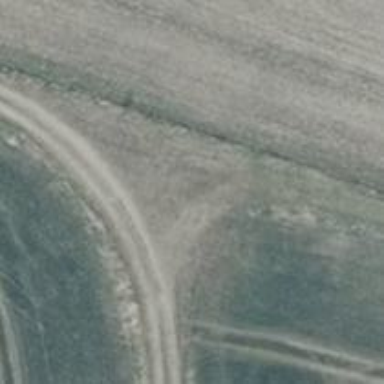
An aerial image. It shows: Gravel track of grade3 type.